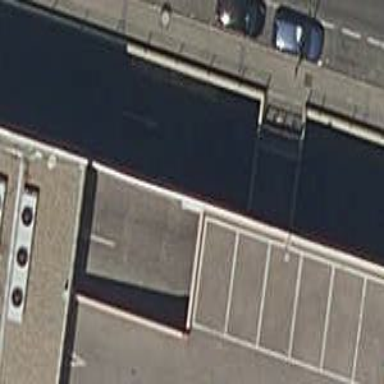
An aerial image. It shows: Parking area.